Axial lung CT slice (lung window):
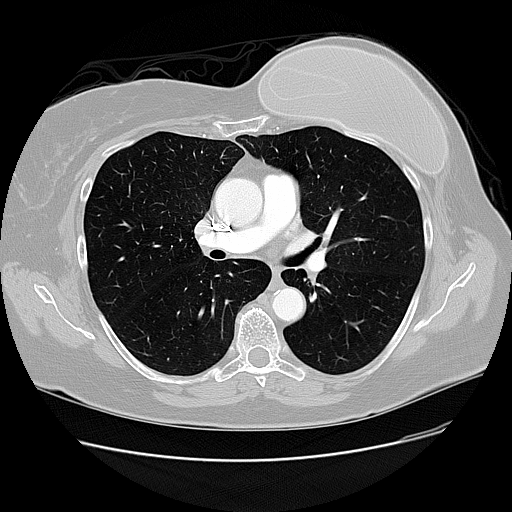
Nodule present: no